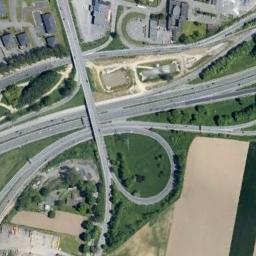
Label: overpass